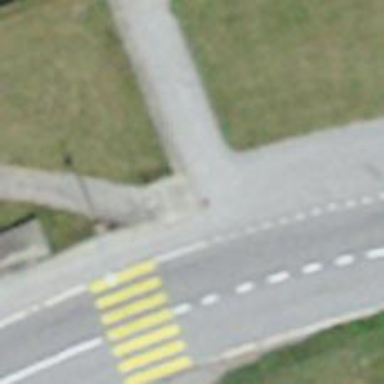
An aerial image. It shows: Set of steps on the road.